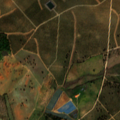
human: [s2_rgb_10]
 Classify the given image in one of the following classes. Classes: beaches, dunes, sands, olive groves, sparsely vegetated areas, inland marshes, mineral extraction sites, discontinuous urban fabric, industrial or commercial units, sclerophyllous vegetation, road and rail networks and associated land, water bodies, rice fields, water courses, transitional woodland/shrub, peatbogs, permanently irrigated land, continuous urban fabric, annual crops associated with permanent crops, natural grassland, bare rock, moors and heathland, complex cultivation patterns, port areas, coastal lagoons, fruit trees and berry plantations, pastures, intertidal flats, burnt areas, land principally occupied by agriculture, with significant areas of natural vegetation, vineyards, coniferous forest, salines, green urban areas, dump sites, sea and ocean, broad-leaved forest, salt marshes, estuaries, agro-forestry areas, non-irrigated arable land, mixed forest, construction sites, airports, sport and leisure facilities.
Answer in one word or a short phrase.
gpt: non-irrigated arable land, olive groves